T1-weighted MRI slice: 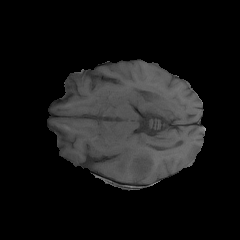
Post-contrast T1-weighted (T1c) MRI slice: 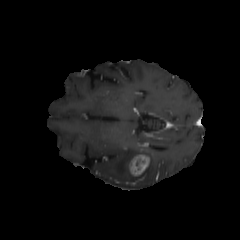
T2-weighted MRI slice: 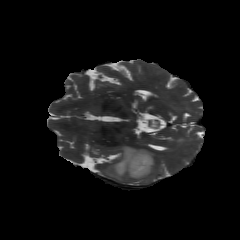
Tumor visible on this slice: yes